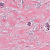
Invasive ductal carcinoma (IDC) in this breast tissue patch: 1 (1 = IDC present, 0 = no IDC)